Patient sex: M
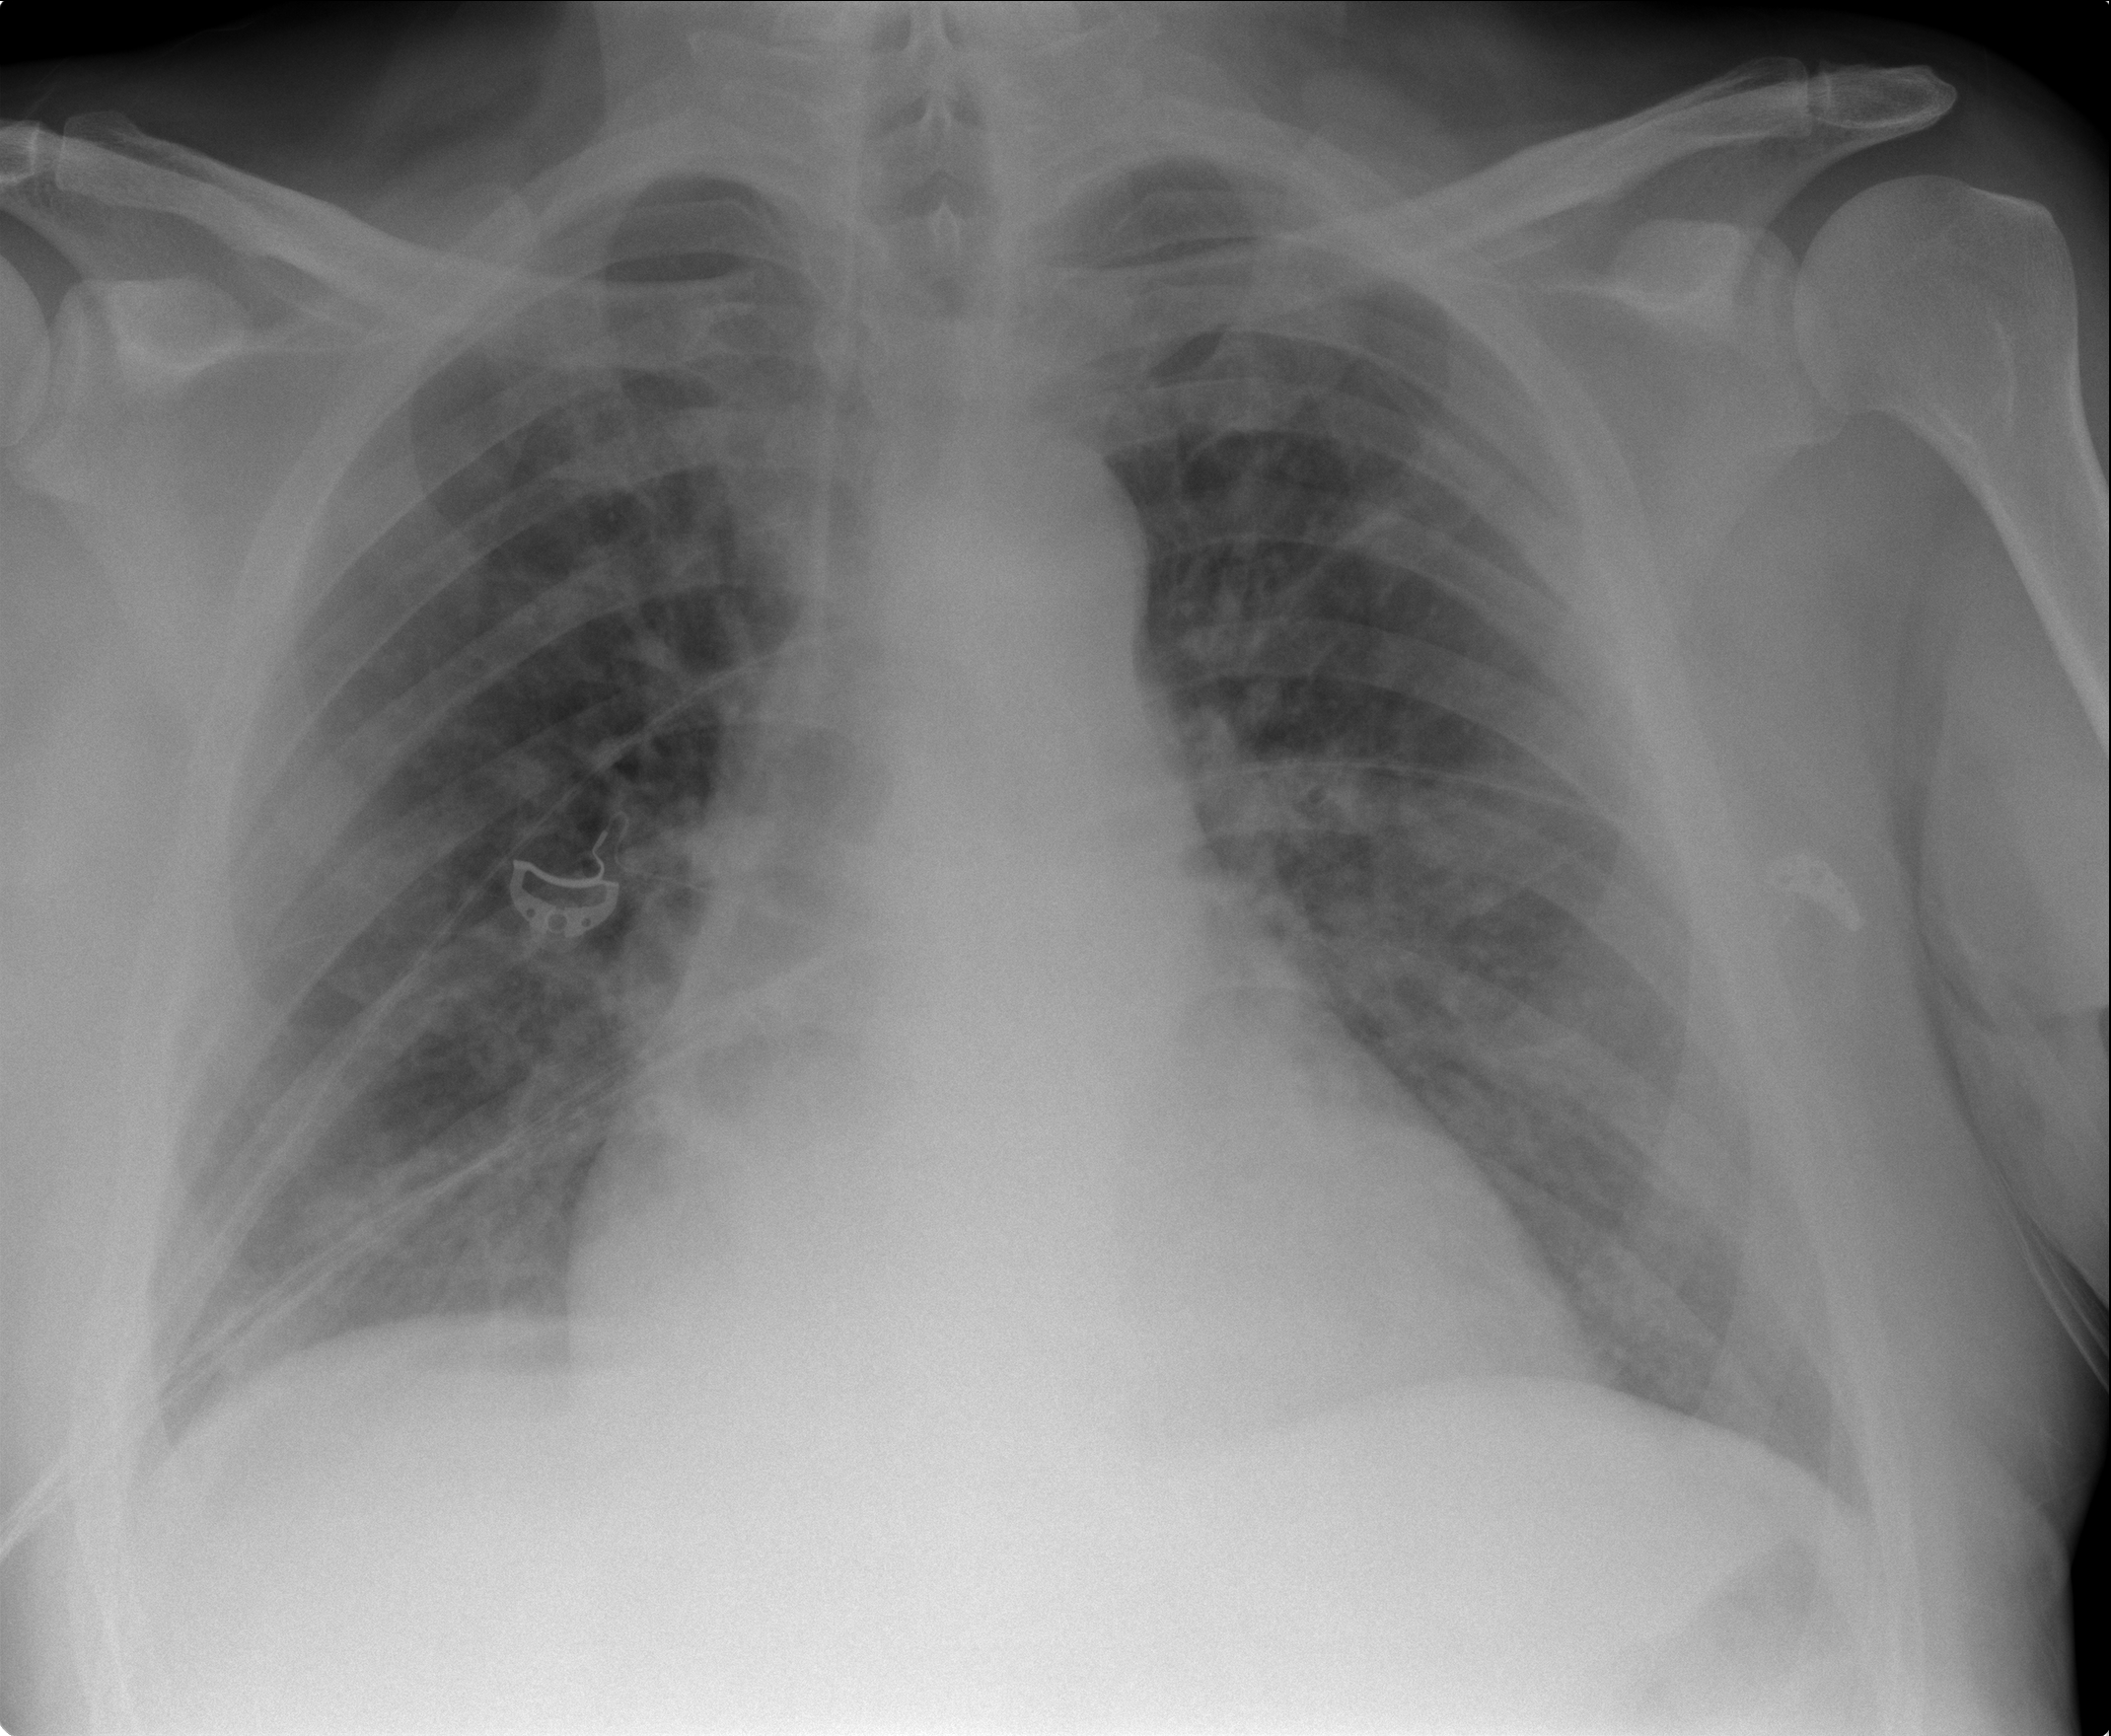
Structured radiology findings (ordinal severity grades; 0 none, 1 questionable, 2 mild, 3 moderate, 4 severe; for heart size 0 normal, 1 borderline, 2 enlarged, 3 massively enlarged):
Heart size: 3
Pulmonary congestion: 2
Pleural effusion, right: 1
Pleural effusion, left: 0
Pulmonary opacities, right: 1
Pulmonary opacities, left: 0
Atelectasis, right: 2
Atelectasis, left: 0